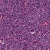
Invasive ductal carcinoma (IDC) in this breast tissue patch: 1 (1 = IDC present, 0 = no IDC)